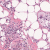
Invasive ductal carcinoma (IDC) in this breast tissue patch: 0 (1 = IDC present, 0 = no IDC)